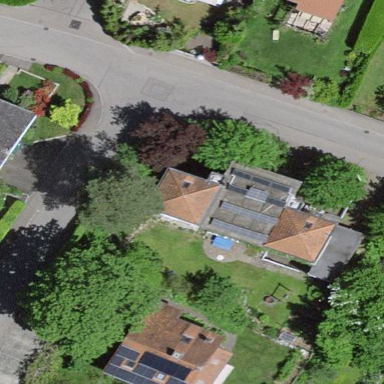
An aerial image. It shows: Detached building.